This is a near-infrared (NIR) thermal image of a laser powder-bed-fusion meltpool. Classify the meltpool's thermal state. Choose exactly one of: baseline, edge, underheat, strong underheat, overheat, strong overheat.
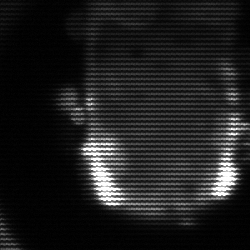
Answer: baseline